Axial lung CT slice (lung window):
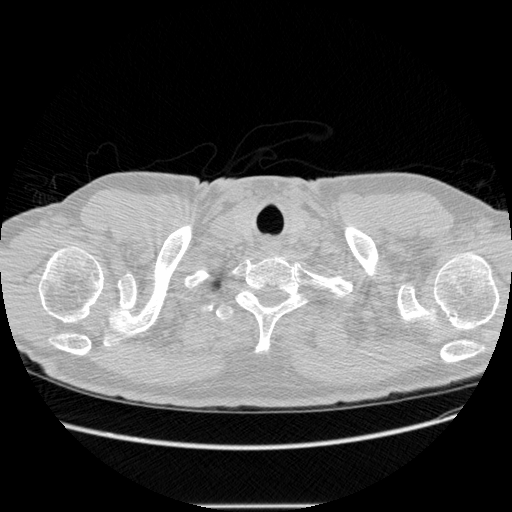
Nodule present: no